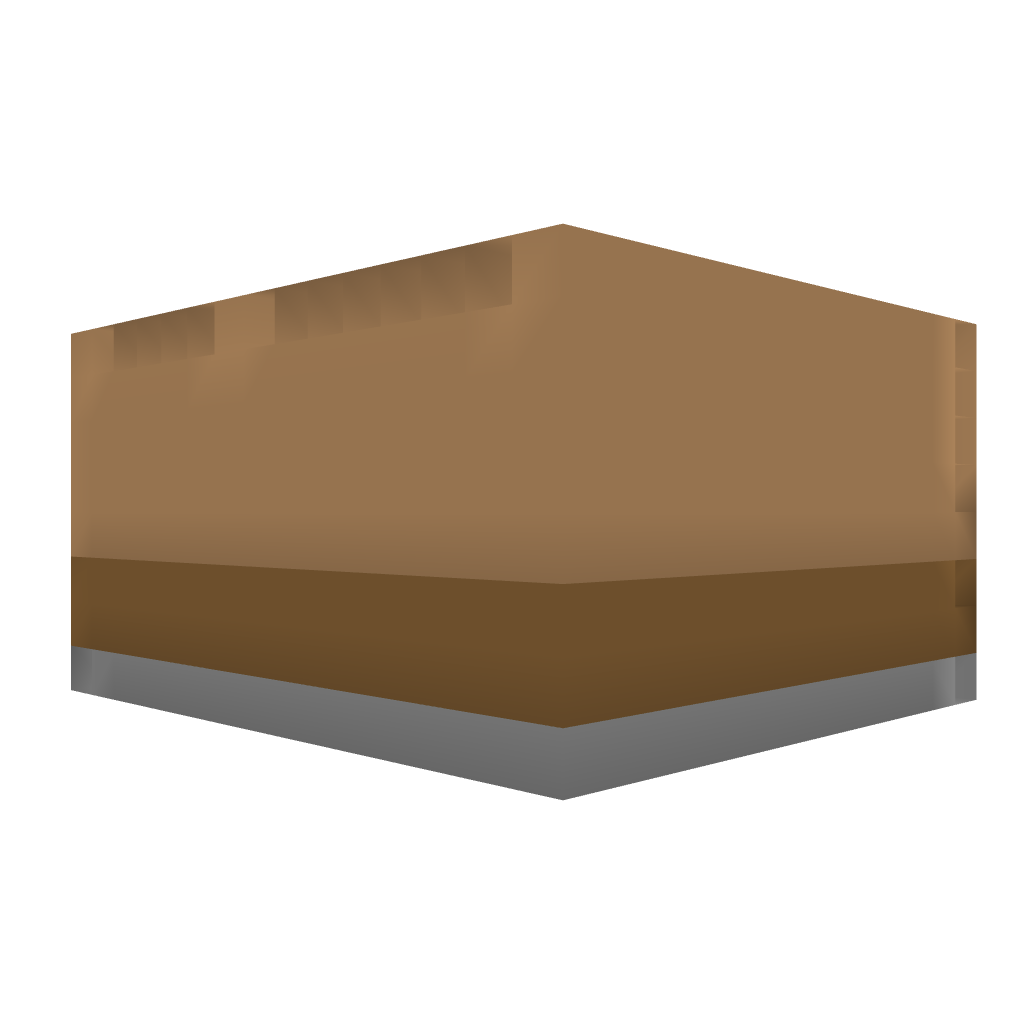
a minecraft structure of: Swimming pool cube wooden house no roof 20% earth below